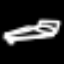
Label: bed